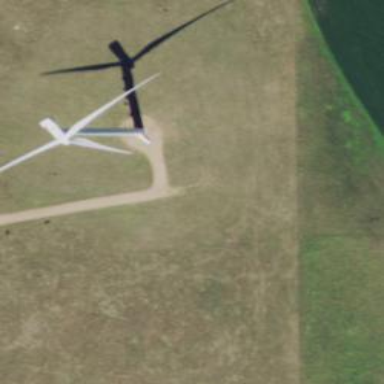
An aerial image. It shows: Wind generator in the form of horizontal axis wind turbine.